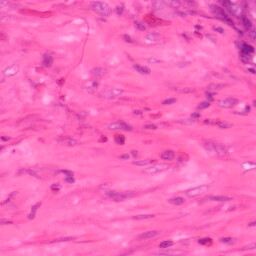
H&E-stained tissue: Colon